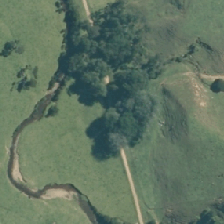
Land cover: broadleaved_indigenous_hardwood